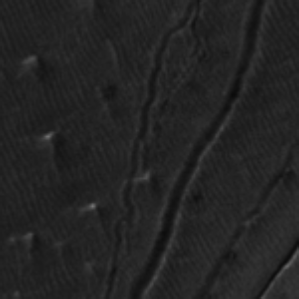
Label: frost